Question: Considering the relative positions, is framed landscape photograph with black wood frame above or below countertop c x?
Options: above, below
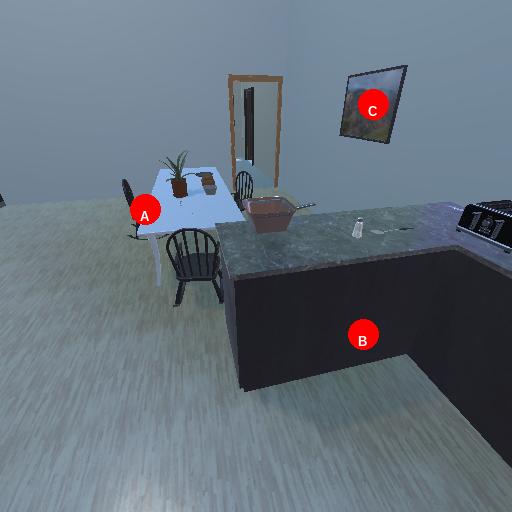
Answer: above